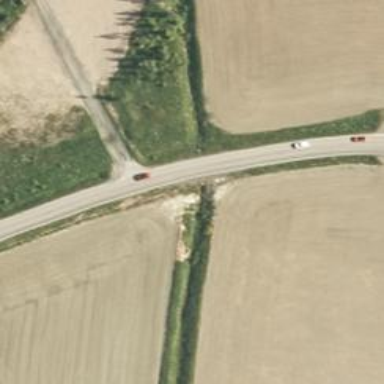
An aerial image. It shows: Culvert tunnel.